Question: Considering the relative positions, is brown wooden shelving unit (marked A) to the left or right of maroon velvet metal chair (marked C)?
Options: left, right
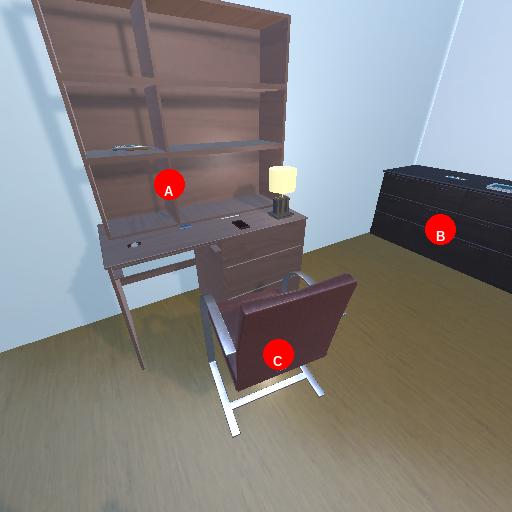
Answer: left